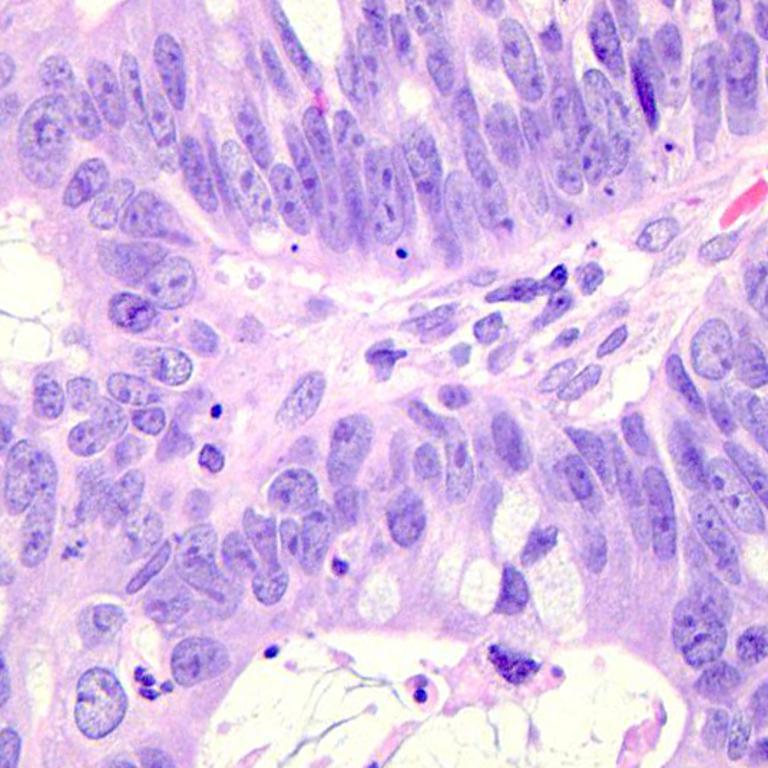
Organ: colon
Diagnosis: adenocarcinomas